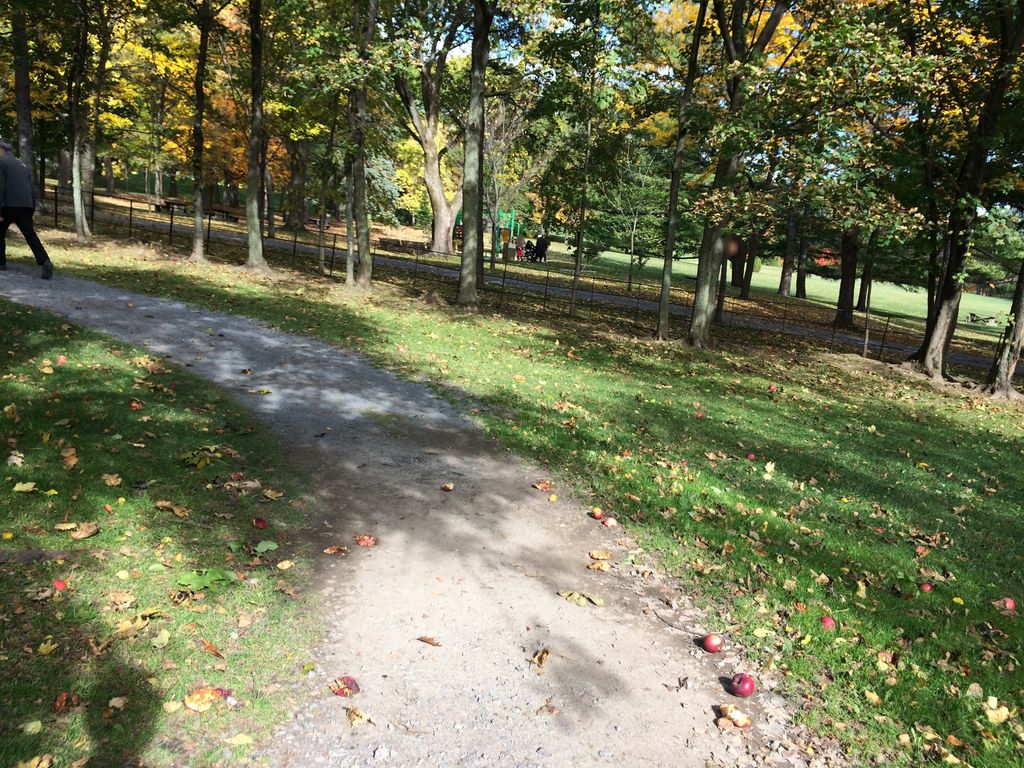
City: quebec_city